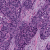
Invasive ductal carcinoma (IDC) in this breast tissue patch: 1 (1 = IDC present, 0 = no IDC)